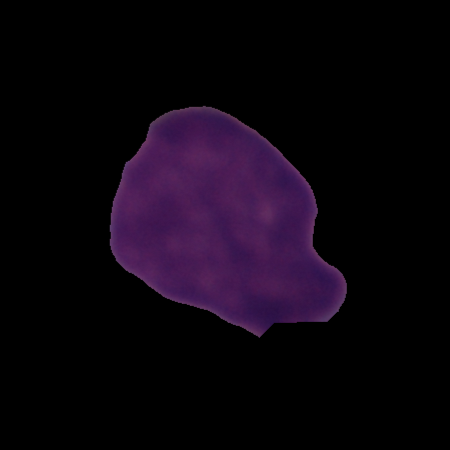
Label: cancer